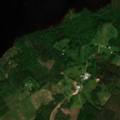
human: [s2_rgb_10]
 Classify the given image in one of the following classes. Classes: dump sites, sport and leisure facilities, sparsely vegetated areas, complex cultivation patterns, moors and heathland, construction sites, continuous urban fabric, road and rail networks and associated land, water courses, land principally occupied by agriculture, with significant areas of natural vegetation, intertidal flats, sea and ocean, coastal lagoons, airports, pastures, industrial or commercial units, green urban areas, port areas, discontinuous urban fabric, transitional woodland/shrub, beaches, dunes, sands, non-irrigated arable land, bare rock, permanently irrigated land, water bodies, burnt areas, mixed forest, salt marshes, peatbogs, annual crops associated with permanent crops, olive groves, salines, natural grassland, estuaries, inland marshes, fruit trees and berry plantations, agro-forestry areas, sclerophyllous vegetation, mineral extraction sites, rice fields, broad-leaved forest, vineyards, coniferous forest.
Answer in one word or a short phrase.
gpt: land principally occupied by agriculture, with significant areas of natural vegetation, mixed forest, water bodies